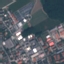
Label: Industrial